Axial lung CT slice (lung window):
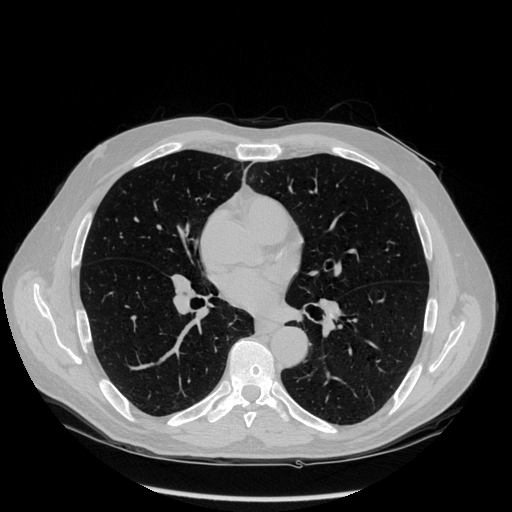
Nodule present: no